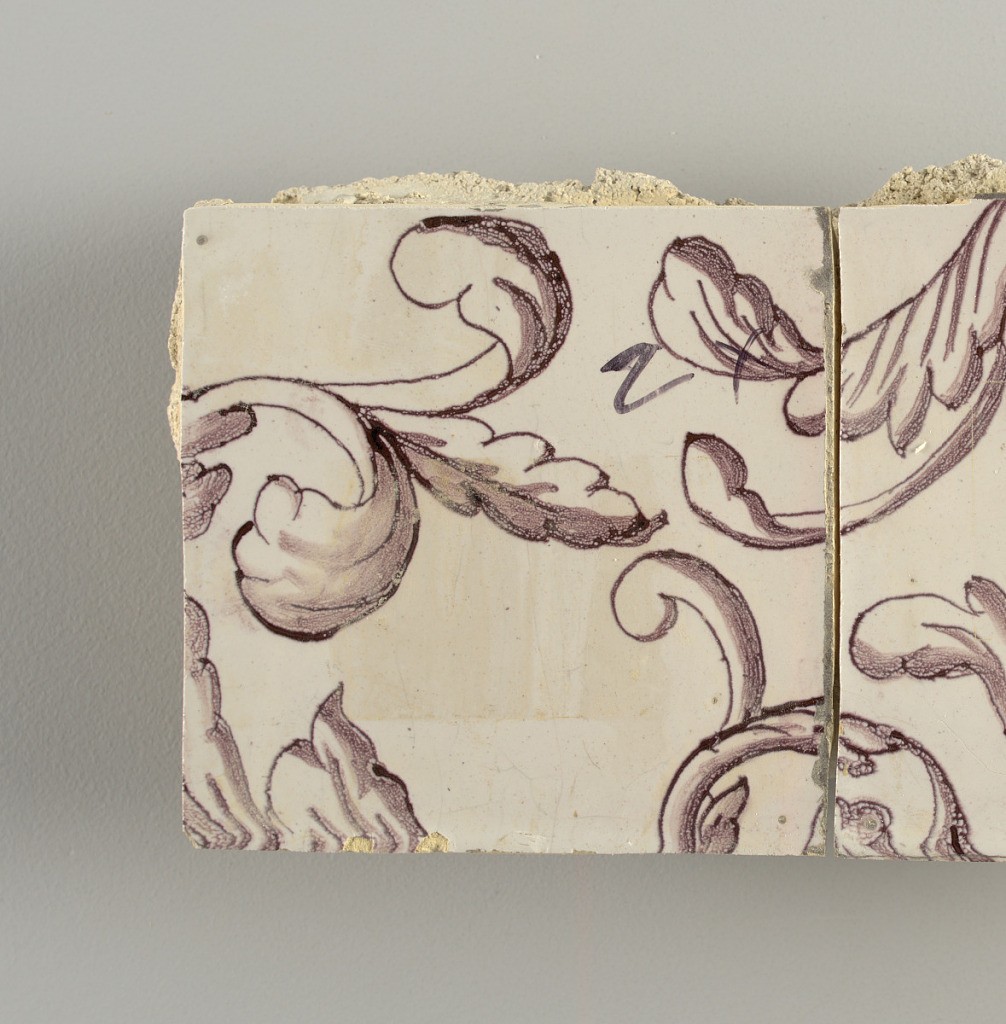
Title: Tile wall facing
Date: ca. 1725
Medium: Tin-glazed earthenware, underglaze
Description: Horizontal rectangle.  Thirty tiles wide and twenty-three tiles high with opening for fireplace eleven tiles wide and ten high.  Foliage arabesques disposed about three vertical axes from which are emphazised by urns at center and right, and at left by the figure of a standing woman carrying an infant on her arm and accompanied by two children.